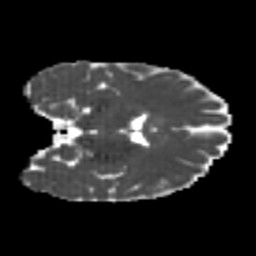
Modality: MD
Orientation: coronal
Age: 26
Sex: female
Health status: healthy
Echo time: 0.074 s